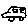
Label: car